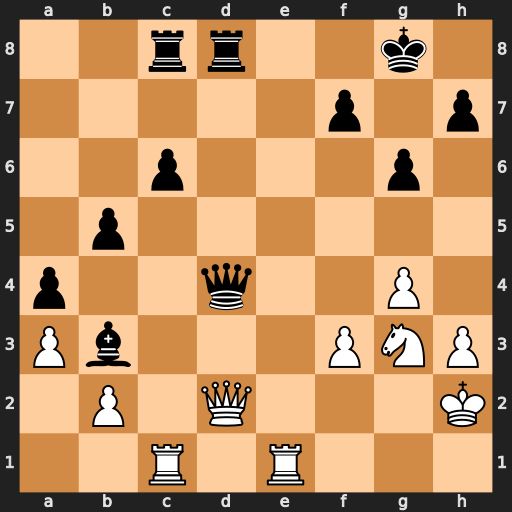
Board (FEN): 2rr2k1/5p1p/2p3p1/1p6/p2q2P1/Pb3PNP/1P1Q3K/2R1R3
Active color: w
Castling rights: -
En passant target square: -
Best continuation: Re8+ Rxe8 Qxd4